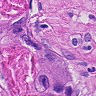
Metastatic tissue present: yes